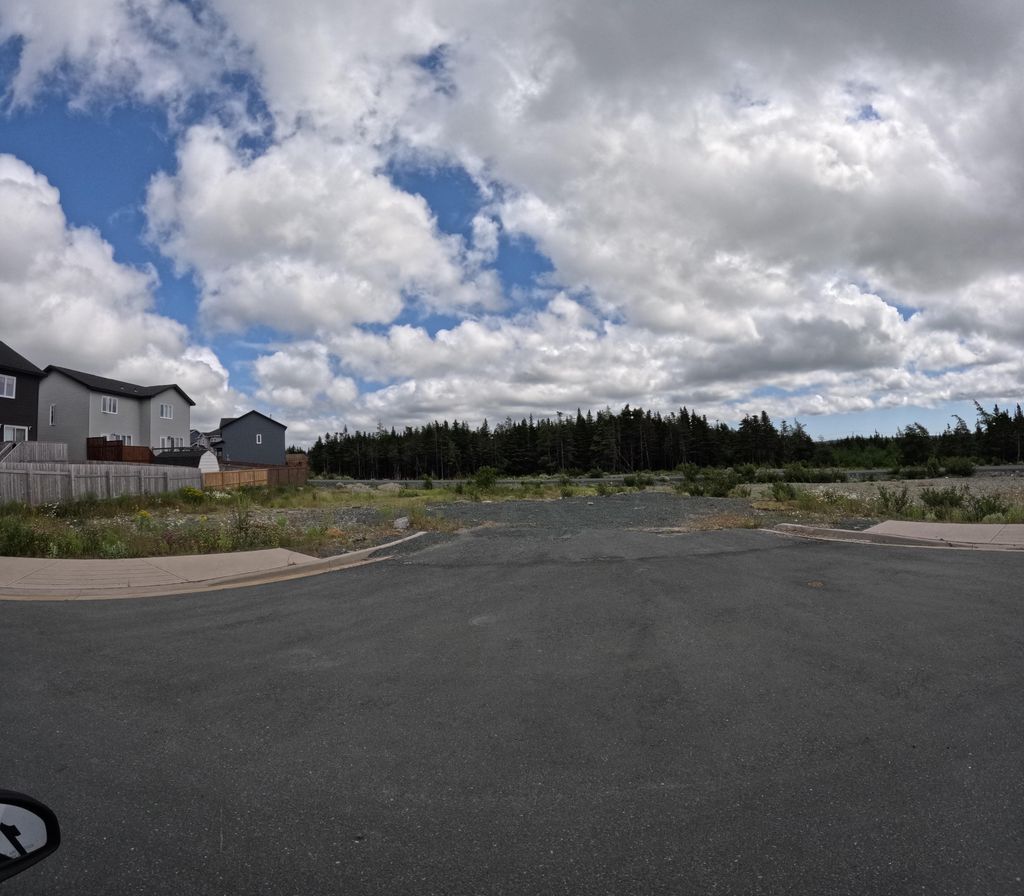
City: st_johns